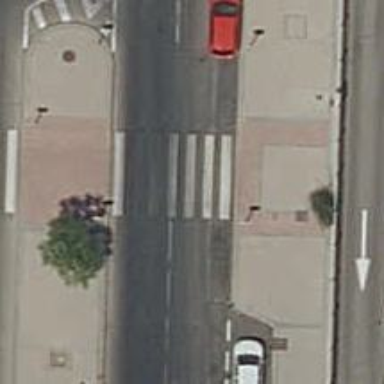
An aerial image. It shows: Marked footway crossing with center island.